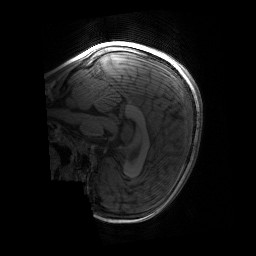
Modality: T1w
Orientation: sagittal
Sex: male
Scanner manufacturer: siemens
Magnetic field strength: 3 T
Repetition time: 1.9 s
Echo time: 0.00243 s